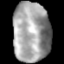
Tissue: lung
Cell type: Epithelial cells
Senescence score: 0.2414
Nuclear area (px): 2191
Mean DAPI intensity: 160.892